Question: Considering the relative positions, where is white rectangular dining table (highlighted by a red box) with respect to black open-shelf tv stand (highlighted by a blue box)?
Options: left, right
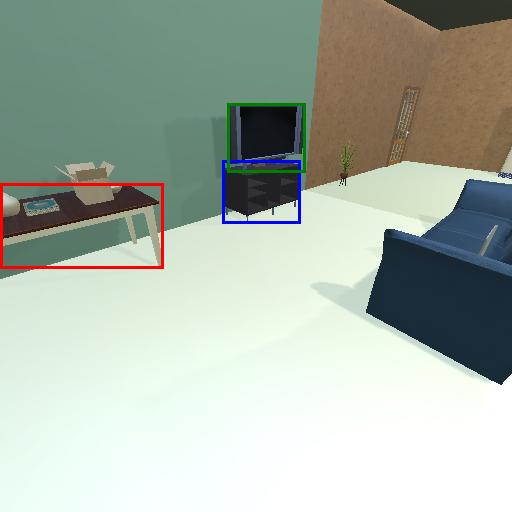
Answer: left